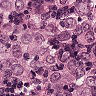
Metastatic tissue present: yes